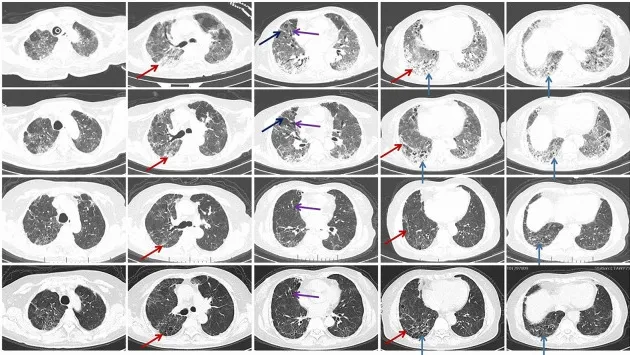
Chest CT on day 61 (Starting taking pirfenidone), day 130 (At discharge), day 340 and day 758 after illness onset. Red solid arrows: subpleural reticular abnormalities and fibrous cords. Black solid arrow: interlobular septal thickening. Purple solid arrow: traction bronchiectasis. Blue solid arrow: honeycomb-like change under the subpleura.
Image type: radiology (ct)